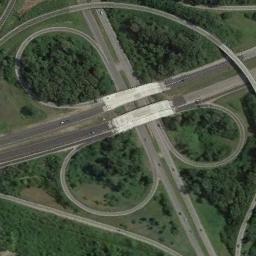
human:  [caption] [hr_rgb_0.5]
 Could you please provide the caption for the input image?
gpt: There are many trees beside the overpass .

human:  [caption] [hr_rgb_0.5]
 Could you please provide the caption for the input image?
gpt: The clover-leaf overpasses over the roads on the green space .

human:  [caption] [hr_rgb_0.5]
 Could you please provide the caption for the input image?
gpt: The overpass is on the grass next to some trees .

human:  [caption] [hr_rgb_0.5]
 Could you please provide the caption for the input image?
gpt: This overpass intersects the road at right angle .

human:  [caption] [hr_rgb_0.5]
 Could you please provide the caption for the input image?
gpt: There are many green trees and green lawns around the overpass .